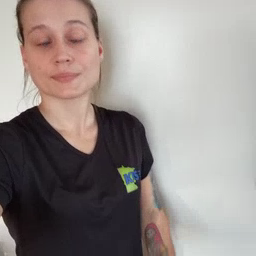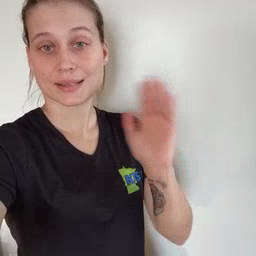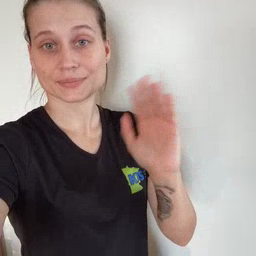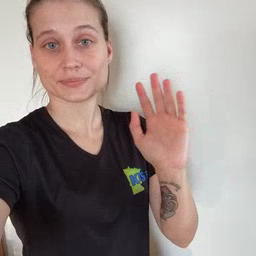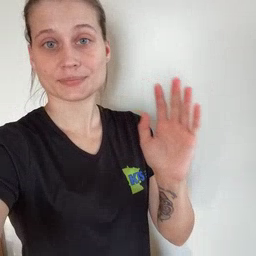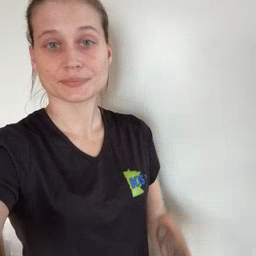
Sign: bye